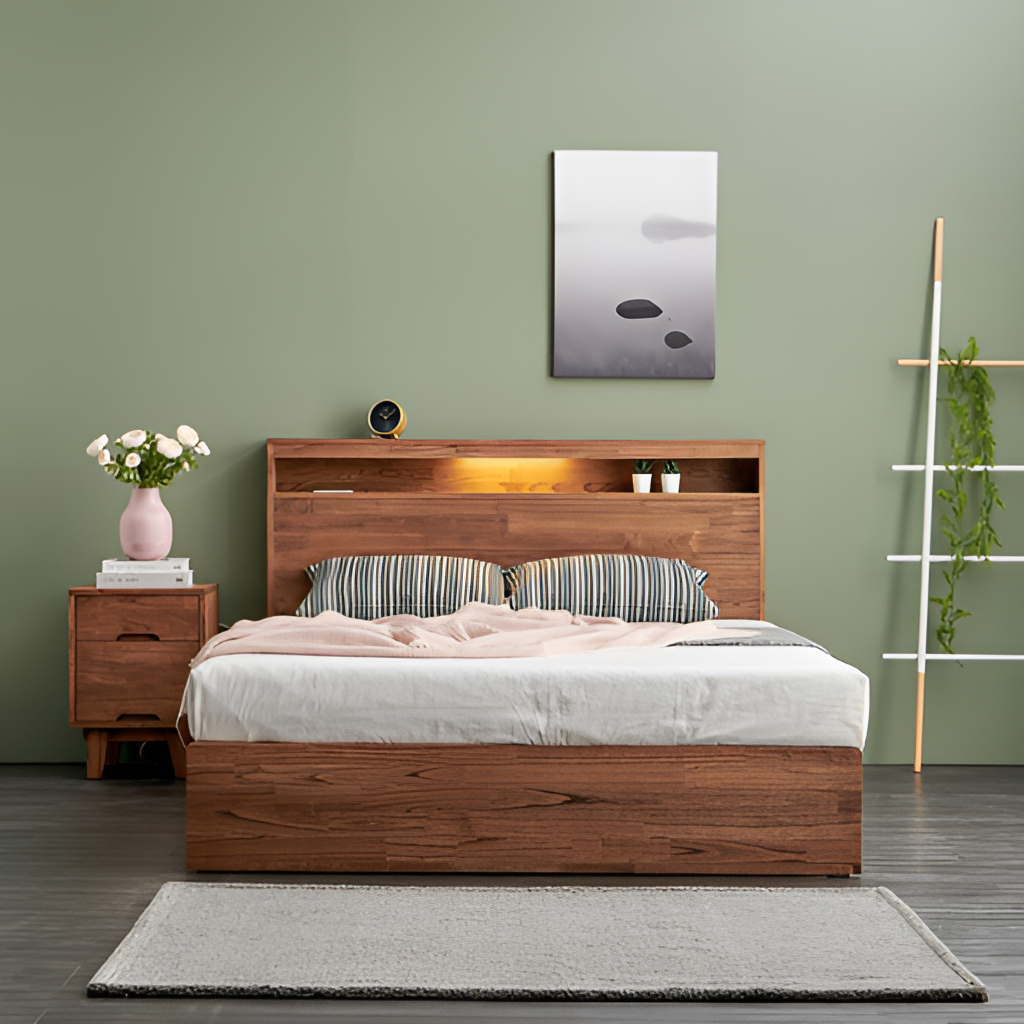
wood backlit headboard bed, bedroom, green paint wallpaper, with solid pattern, wood flooring, with plank pattern, modern